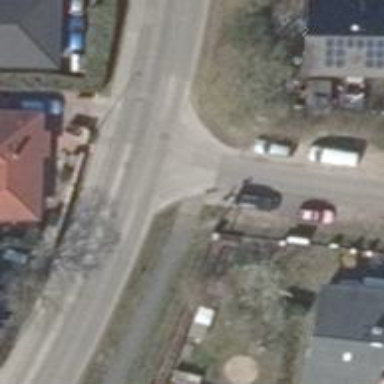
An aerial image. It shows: Road with "give way" sign.